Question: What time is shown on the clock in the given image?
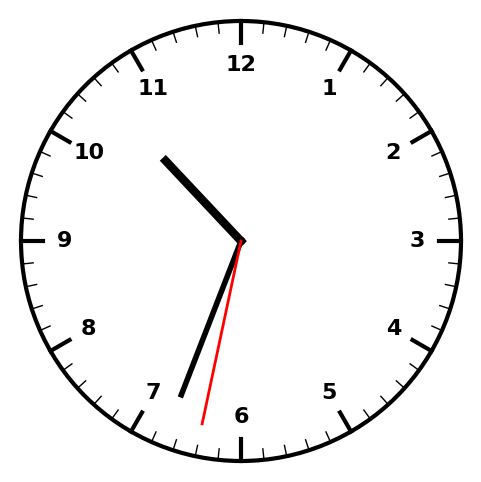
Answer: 10:33:32